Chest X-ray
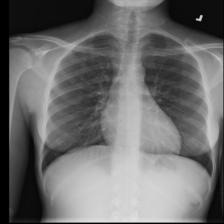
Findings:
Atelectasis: negative
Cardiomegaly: negative
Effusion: negative
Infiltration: negative
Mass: negative
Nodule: negative
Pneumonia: negative
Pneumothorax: negative
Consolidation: negative
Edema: negative
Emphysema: negative
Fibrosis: negative
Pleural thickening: negative
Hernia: negative